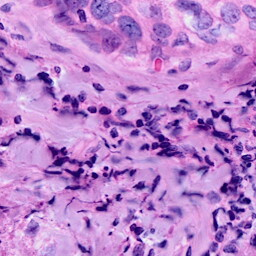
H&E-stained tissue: Breast